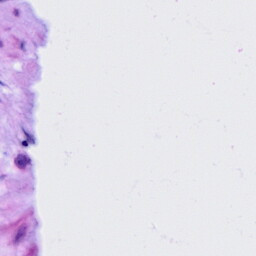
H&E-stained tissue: Cervix